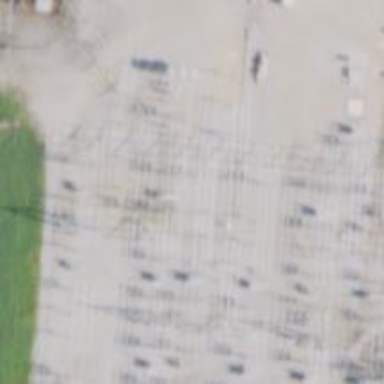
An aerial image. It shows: Switch used for power control.